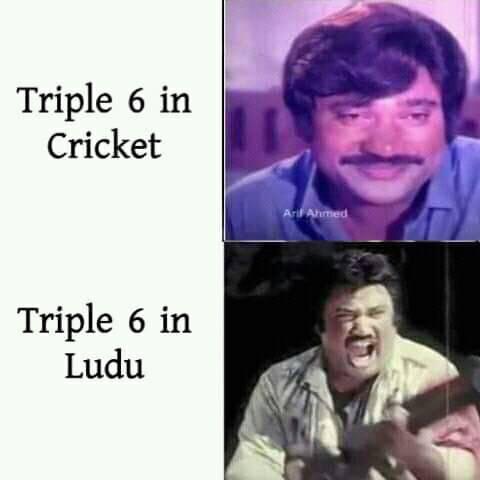
Caption: Triple 6 in Cricket     Triple 6 in Ludu
Label: non-hate